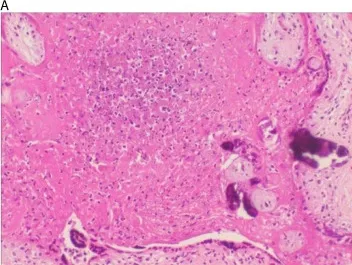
Pathology of placenta biopsy showing caseating tuberculous granulomas. (A) Caseous necrosis in a placenta (H&E staining, 200x). A; Langhans multinucleated giant cells was found at the edge of the nodule (arrow) (H&E staining, 200x).
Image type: pathology (h&e)